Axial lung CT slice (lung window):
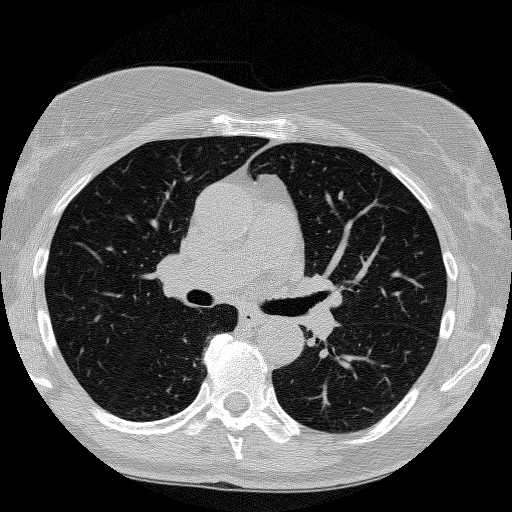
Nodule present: no